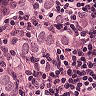
Metastatic tissue present: yes